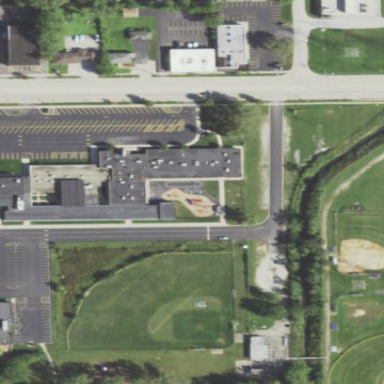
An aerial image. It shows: School.